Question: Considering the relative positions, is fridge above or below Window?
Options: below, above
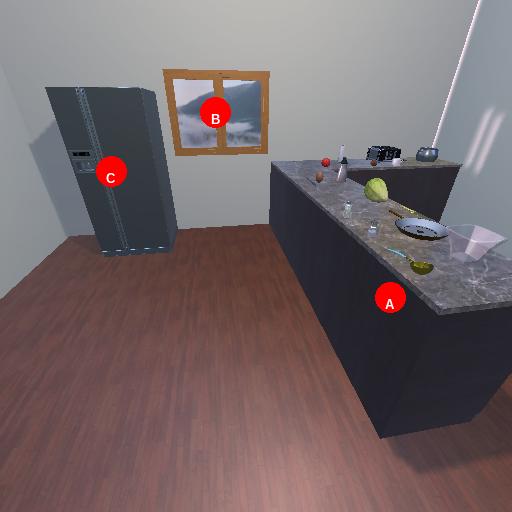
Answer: below